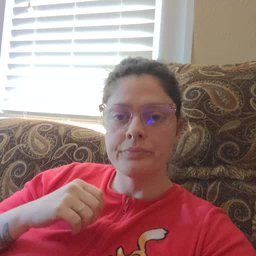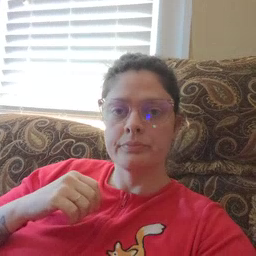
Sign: eye